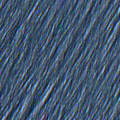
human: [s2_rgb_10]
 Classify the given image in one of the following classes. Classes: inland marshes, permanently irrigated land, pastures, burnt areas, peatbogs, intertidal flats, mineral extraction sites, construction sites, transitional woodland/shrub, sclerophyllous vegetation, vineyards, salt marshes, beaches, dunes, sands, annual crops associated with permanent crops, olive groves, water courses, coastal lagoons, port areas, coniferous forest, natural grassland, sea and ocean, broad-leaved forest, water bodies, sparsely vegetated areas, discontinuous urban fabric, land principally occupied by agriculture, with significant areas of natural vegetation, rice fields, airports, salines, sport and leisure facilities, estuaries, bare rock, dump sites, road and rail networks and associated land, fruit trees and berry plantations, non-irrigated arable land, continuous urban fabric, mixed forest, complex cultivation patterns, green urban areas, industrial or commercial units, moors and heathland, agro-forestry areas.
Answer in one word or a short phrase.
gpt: continuous urban fabric